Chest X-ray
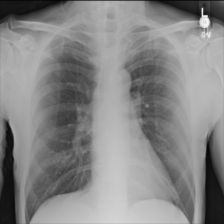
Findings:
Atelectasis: negative
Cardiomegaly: negative
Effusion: negative
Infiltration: negative
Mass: negative
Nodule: negative
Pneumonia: negative
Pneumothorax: negative
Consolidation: negative
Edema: negative
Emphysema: negative
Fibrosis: negative
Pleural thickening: negative
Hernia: negative